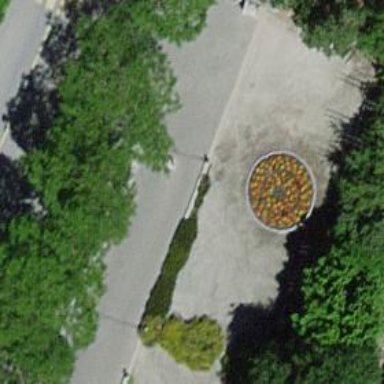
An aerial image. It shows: Bollard.